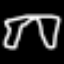
Label: pants